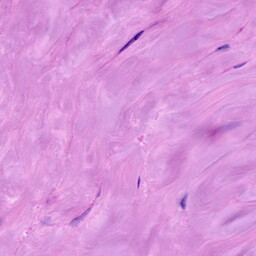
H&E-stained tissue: Breast